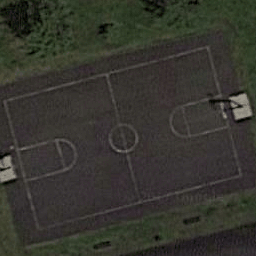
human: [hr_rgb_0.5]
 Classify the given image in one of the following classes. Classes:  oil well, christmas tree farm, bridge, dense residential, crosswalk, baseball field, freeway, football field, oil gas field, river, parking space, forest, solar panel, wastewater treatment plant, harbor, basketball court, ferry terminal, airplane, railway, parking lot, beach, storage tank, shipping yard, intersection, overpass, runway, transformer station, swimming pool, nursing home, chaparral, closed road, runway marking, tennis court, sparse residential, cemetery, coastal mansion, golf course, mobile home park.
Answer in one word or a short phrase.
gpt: basketball court